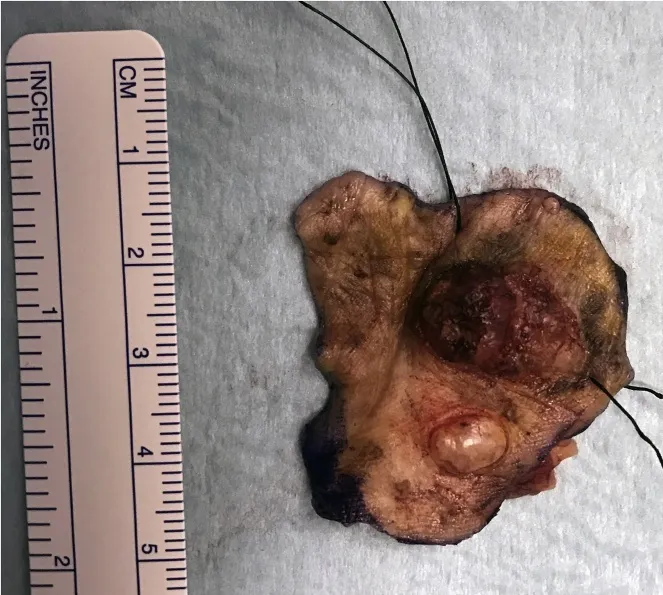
Local excision of the lesion: Macroscopic view of the tumor.
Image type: medical_photograph (other_medical_photograph)